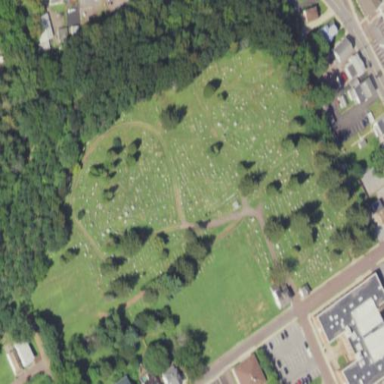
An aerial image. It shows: Cemetery.